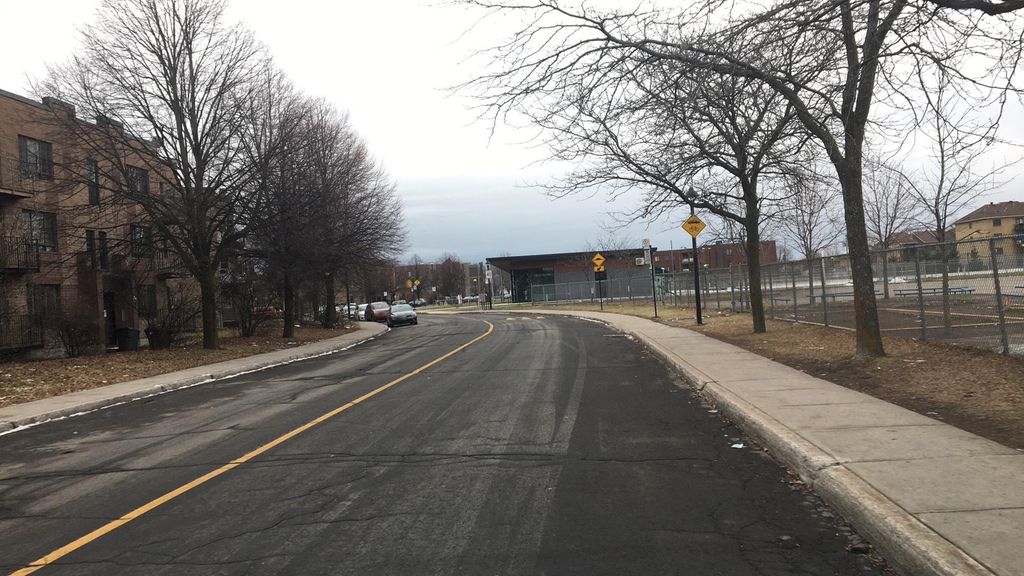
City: montreal